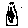
Label: cat